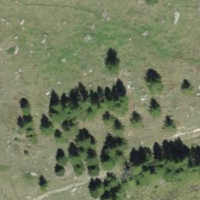
EUNIS habitat code: 23
Species observed at this site:
Dactylorhiza majalis